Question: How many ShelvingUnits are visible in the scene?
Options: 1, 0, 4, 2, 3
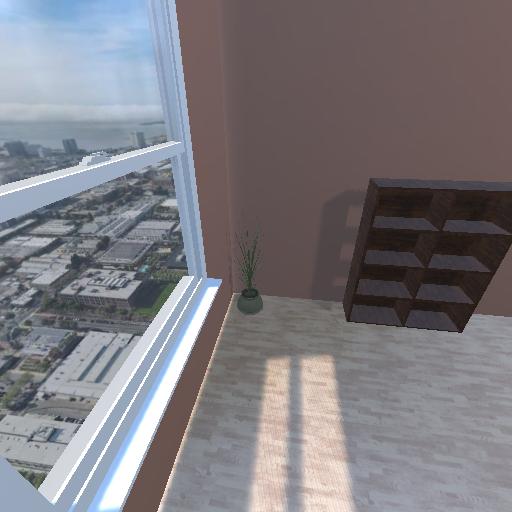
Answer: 1